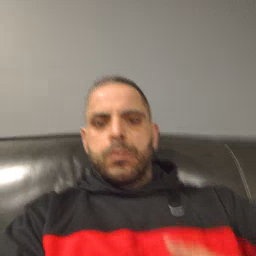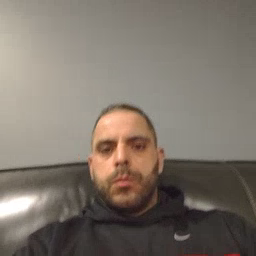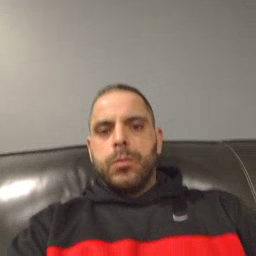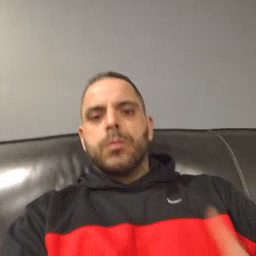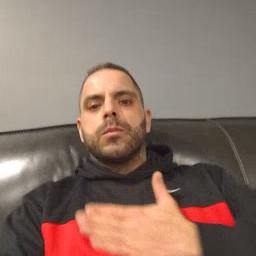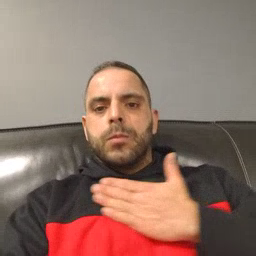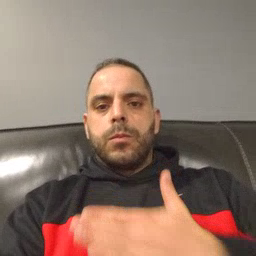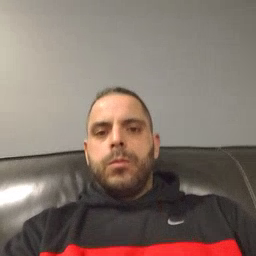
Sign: please